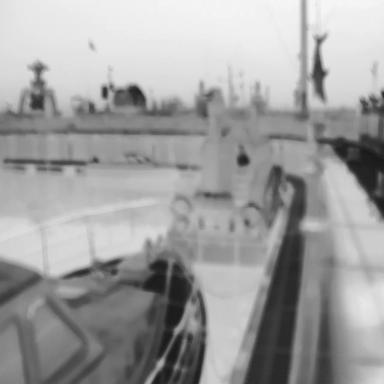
There is a canoe in the infrared image.